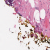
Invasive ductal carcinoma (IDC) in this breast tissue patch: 0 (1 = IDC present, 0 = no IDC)